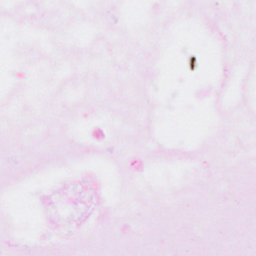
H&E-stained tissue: Breast